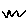
Label: zigzag